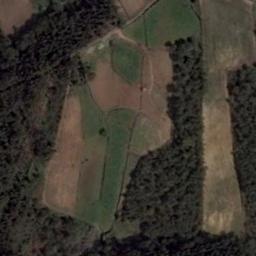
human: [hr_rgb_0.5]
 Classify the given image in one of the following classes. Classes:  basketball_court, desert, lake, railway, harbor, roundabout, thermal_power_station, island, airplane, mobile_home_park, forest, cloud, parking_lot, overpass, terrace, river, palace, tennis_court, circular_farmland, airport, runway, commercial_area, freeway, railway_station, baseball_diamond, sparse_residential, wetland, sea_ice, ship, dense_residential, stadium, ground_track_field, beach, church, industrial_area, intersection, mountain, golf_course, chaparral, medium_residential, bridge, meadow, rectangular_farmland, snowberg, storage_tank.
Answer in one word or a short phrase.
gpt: terrace